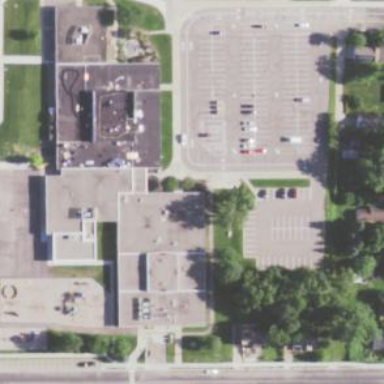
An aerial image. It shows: School building.